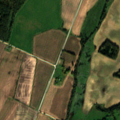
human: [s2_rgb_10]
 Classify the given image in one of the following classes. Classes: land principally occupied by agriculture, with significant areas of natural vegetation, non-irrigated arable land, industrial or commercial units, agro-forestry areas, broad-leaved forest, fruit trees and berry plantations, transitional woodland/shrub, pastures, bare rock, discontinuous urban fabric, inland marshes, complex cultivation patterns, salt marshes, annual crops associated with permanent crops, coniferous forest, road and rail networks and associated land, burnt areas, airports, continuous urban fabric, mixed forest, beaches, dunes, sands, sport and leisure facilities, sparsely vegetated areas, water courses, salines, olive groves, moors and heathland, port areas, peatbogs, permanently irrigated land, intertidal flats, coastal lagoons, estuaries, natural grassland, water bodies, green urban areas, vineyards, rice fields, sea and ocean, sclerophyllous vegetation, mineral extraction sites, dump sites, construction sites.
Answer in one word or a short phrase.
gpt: non-irrigated arable land, pastures, broad-leaved forest, mixed forest